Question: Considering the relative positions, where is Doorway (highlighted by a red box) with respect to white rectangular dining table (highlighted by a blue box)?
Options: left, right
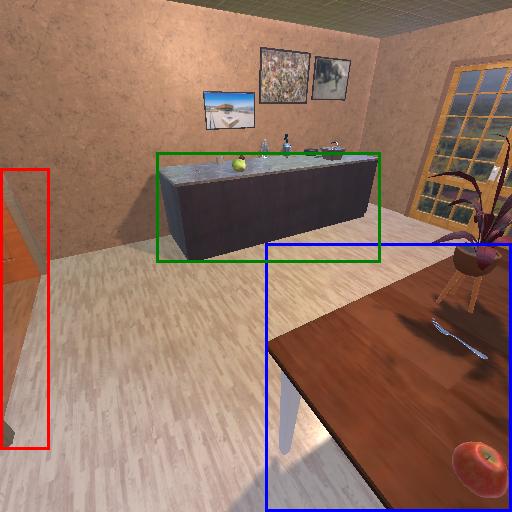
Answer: left